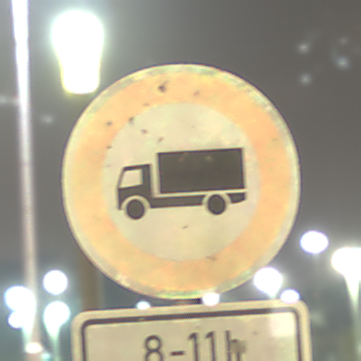
Verkehrszeichen: VerbotFuerKraftfahrzeugeUeberDreiKommaFuenfTonnen
Zusatzzeichen unten: ZeitangabenOhneBeschraenkungAufWochentage2
Umgebung: Outdoor, Urban
Tageszeit: Night
Wetter: PartlyCloudy
Licht: Artificial
Jahreszeit: NotSpecified
Kontrast: HighContrast